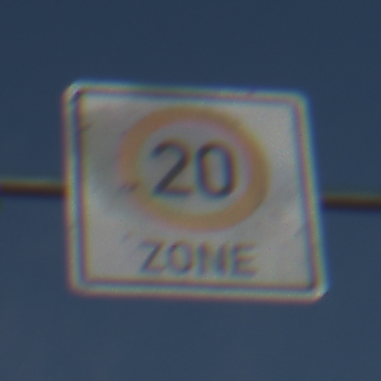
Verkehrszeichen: BeginnZone20
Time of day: MorningAfternoon
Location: Outdoor (Nature)
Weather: PartlyCloudy
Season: NotSpecified
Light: Natural